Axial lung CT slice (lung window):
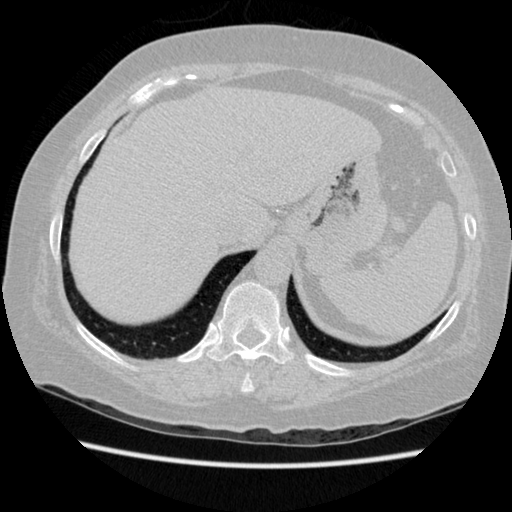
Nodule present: no